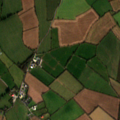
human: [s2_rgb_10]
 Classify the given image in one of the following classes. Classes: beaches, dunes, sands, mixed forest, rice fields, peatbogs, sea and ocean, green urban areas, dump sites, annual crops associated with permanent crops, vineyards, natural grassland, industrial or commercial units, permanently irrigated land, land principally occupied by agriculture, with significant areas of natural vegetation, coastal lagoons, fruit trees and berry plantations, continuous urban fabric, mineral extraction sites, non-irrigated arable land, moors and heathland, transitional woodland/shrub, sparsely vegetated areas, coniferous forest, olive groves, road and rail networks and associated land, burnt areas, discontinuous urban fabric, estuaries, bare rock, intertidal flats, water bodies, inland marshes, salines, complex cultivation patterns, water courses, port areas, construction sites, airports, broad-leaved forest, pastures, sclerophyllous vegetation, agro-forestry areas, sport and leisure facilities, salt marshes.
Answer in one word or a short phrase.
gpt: non-irrigated arable land, pastures